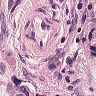
Metastatic tissue present: yes